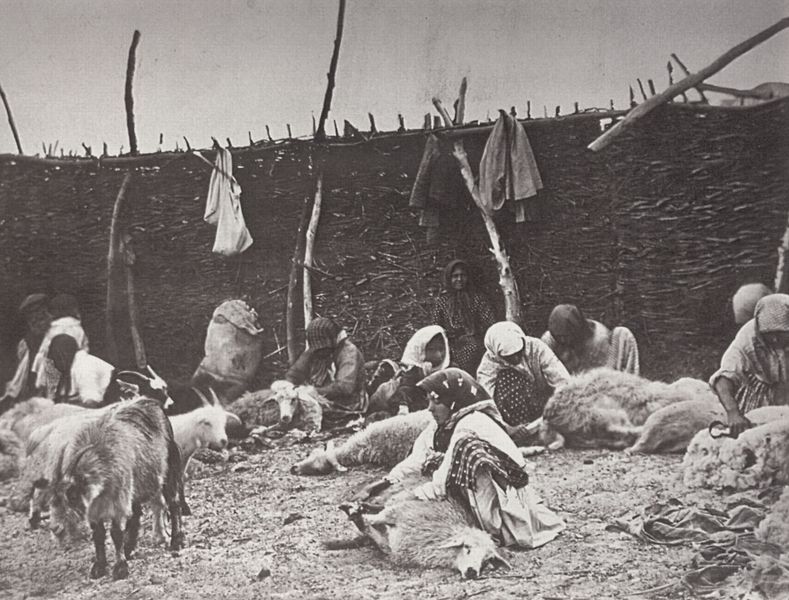
Titel: Bei der Schafschur
Künstler: I. Boldyrev
Schlagwörter: himmel, mann, weiß, frauen, menschen, sitzen, wäsche, äste, frau, grau, holz, kariert, kleider, köpfe, schwarz, stroh, gras, rasen, tier, tiere, tuch, zaun, haube, muster, rock, mütze, wand, arm, kleidung, ärmel, erde, stamm, boden, stoff, tücher, gewänder, arbeit, bauern, stock, fell, röcke, stab, arbeiten, bäuerin, heu, säcke, mauer, herde, hof, kopftuch, wolle, zeigen, foto, fotografie, photographie, punkte, schere, scheren, schaf, schlachten, stangen, geflecht, lappen, orient, asien, schwarz-weiß, jacken, mäntel, volk, tupfer, photo, gefängnis, kopftücher, aussen, opferung, hörner, armut, bock, schafe, fotographie, indien, hirte, pferch, zeige, ziegenbock, ziege, osten, lager, ziegen, wall, gerte, gehege, naher osten, schur, jurte, schafschur, kral, nomaden, flechtzaun, weidenzaun, agrarisch, ziegenwolle, schwarzz weiß, areiterinnen, schafe scheren, oreient, holzwall, scheeren, escheren